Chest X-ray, AP view. Patient: 53 years old, sex M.
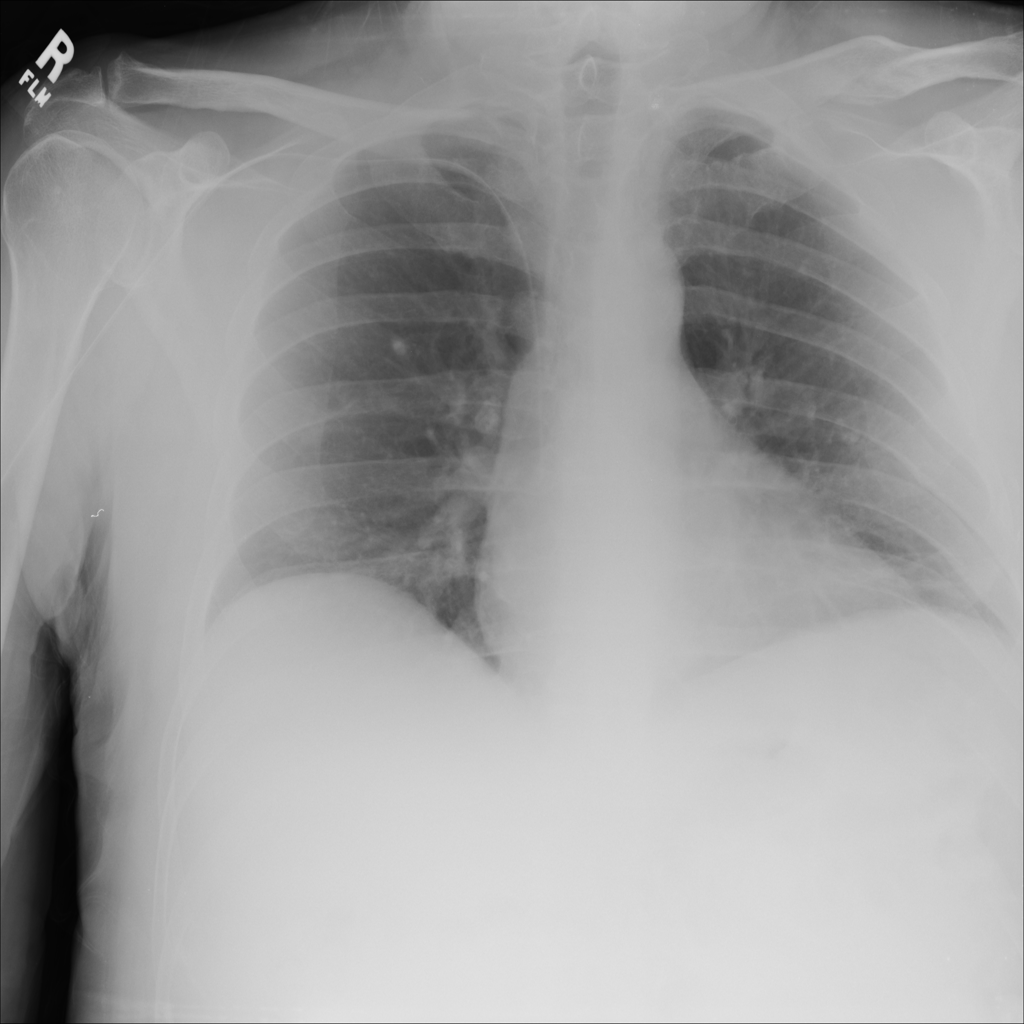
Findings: Atelectasis